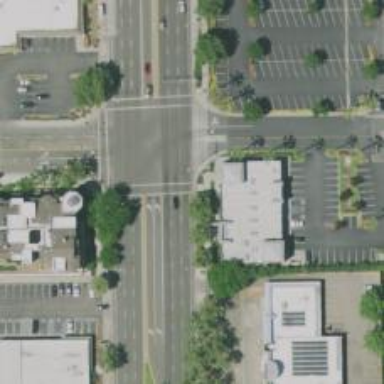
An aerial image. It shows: Solid stop line on the road.